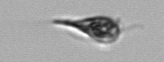
Label: Euglena